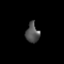
Tissue: skin
Cell type: Epithelial cells
Senescence score: 0.2117
Nuclear area (px): 254
Mean DAPI intensity: 83.008